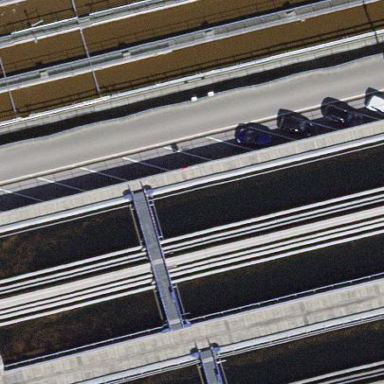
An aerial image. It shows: Image of wastewater.